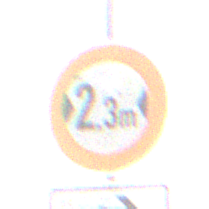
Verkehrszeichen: TatsaechlicheBreite2Komma3
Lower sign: RichtungsangabeDurchPfeile5
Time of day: MorningAfternoon
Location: Outdoor (Suburban)
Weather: PartlyCloudy
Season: NotSpecified
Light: Natural